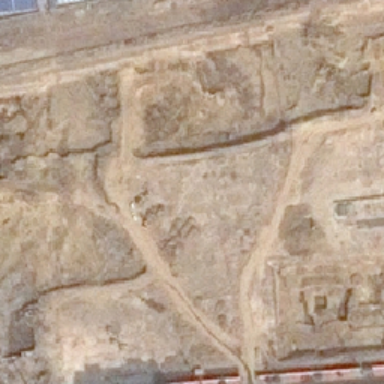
The terrene ruts form into a triangle .